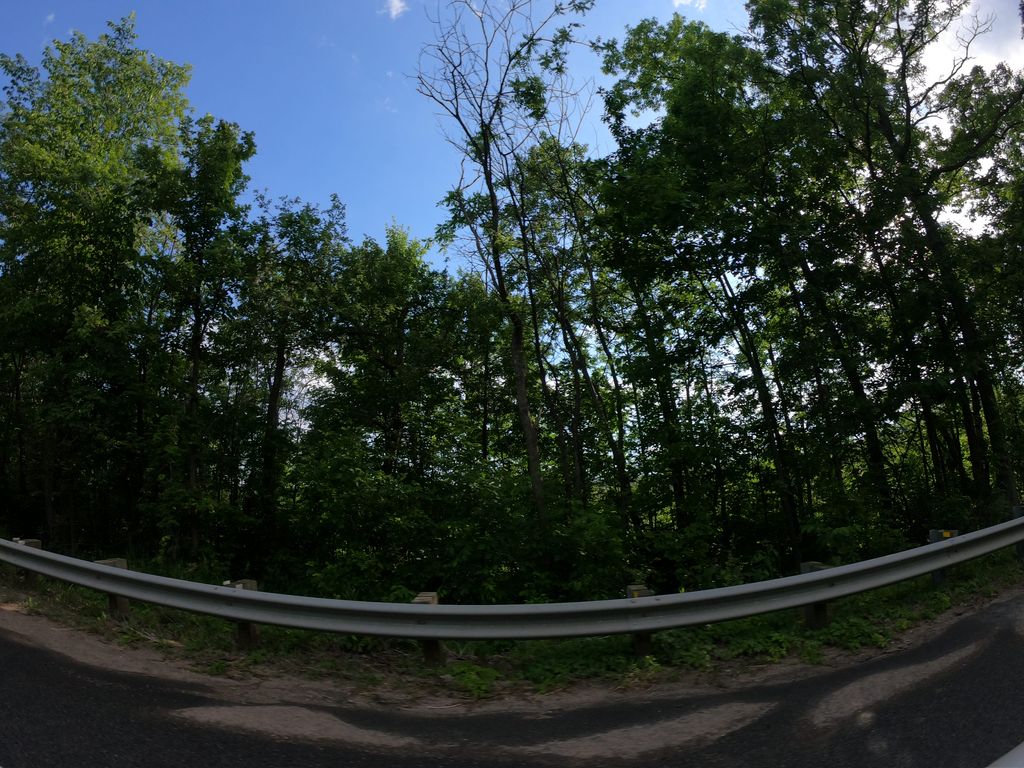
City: ottawa-gatineau